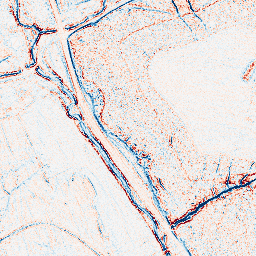
Category: edge_preserving
Decomposition family: bilateral
Decomposition parameters: d: 5
sigma_color: 25
sigma_space: 25
Upsampling method: bicubic_3x
Upsampling parameters: scale: 3
Upsampling scale: 3